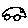
Label: car